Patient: sex F, age 68
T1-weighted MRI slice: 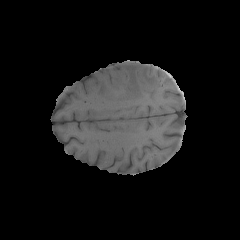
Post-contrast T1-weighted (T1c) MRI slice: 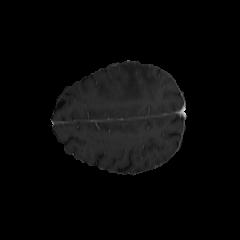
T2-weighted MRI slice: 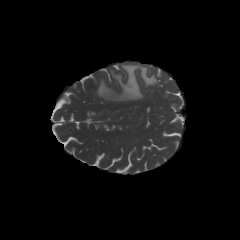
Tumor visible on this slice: yes
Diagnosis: Glioblastoma, IDH-wildtype
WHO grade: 4